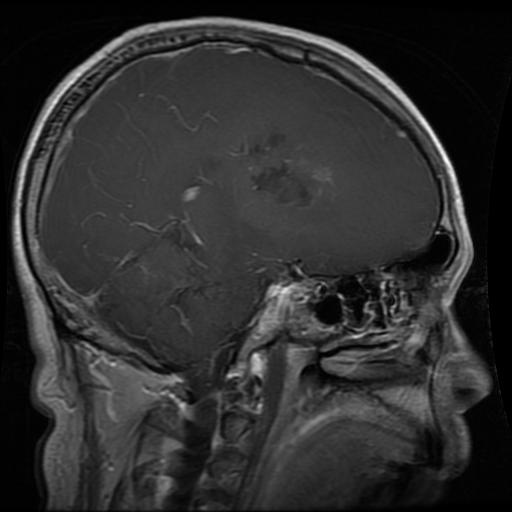
Label: glioma